Question: Continuation to the question -<URL>
if .hover() should still work fine with 1.9, I am seeing the below error in console to replace hover with mouseenter, mouseleave.
Code and error screenshot below
'''
this.handle=this.handles.eq(0);
'''
this.handles.add(this.range).filter("a").click(function(c){c.preventDefault()}).hover(function(){a.disabled||d(this).addClass("ui-state-hover")}

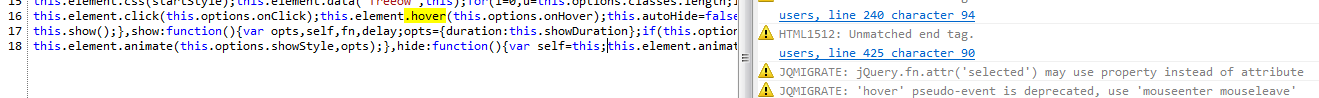
Answer: .hover() is still supported, it's the pseudo-event that has been removed.
For example
'''
.bind( "hover", function() {})
'''
should be replaced by
'''
.bind( "mouseenter mouseleave", function() {})
'''
ref: <URL>